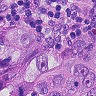
Metastatic tissue present: yes